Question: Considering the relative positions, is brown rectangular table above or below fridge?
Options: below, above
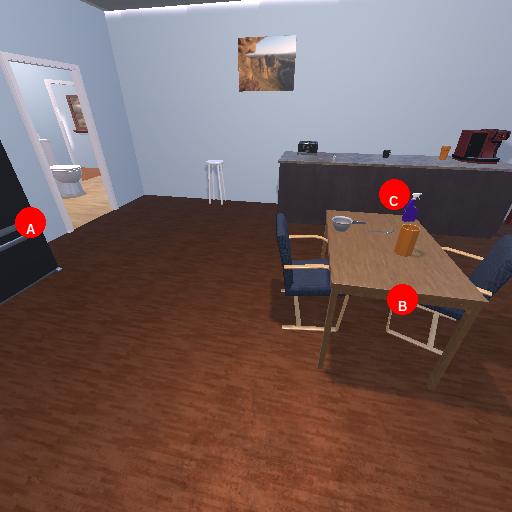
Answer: below